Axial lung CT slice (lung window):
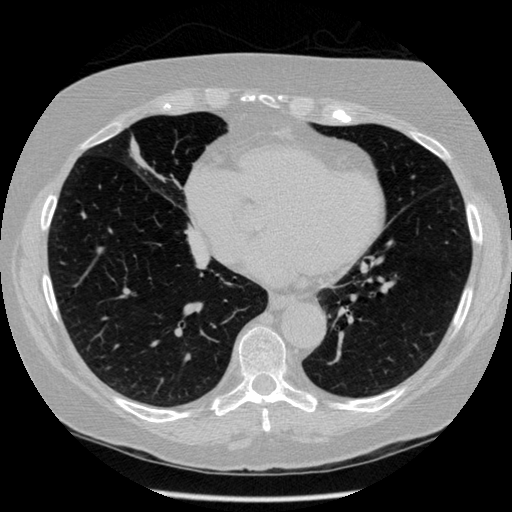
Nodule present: no